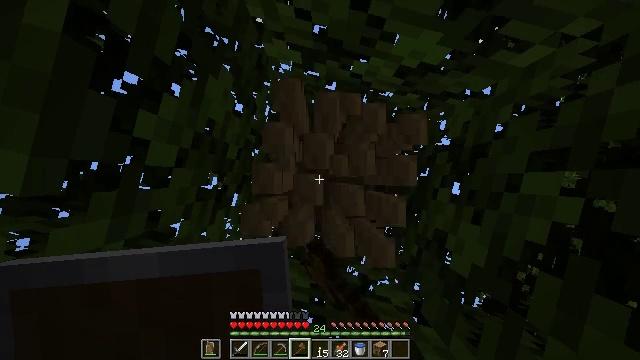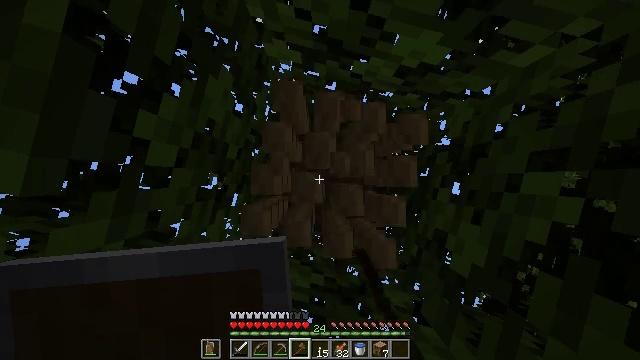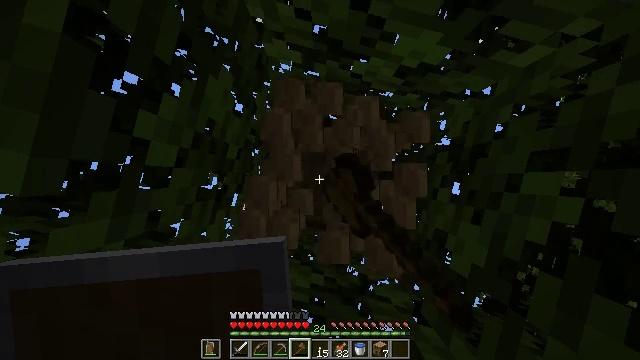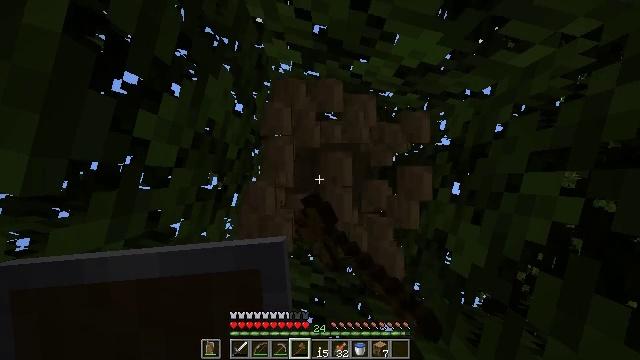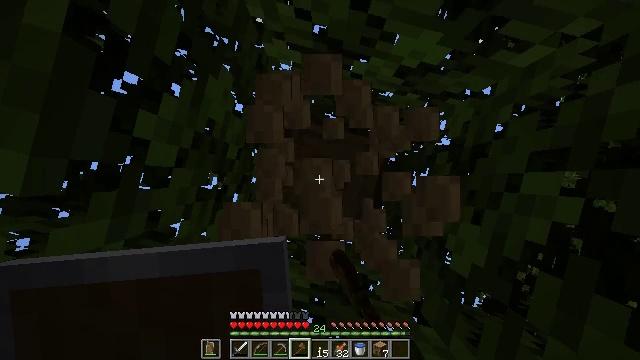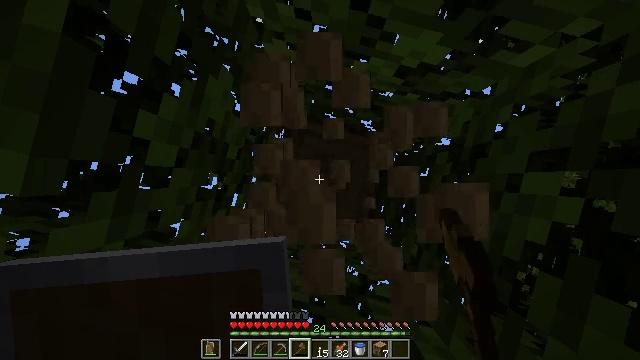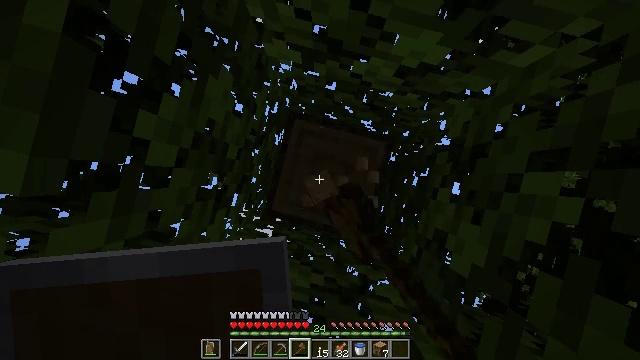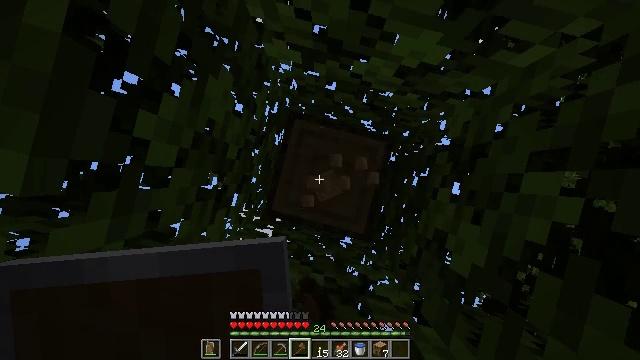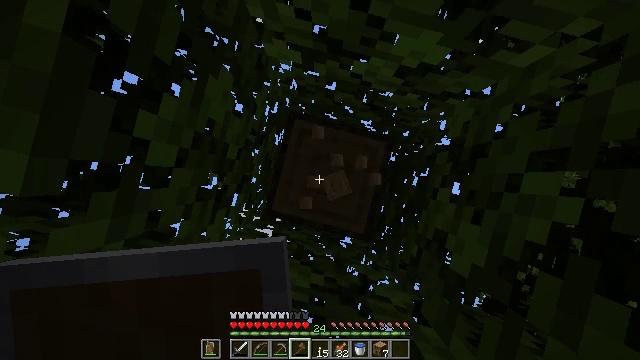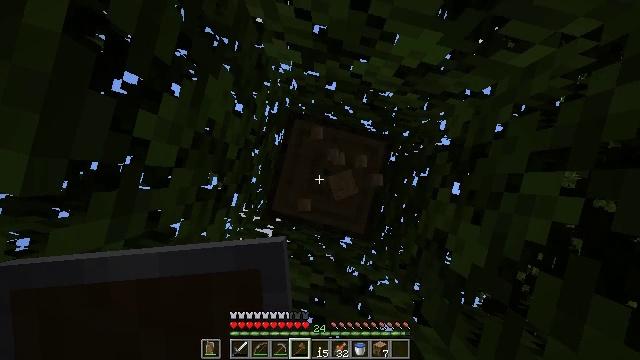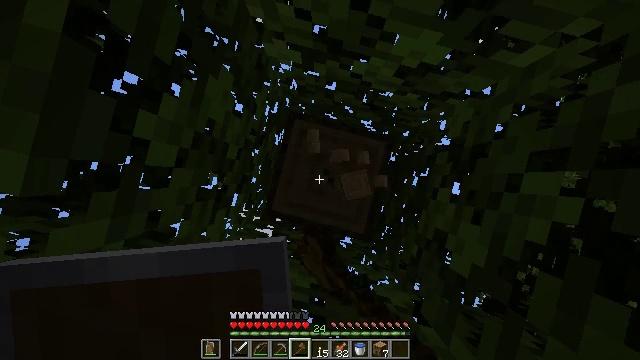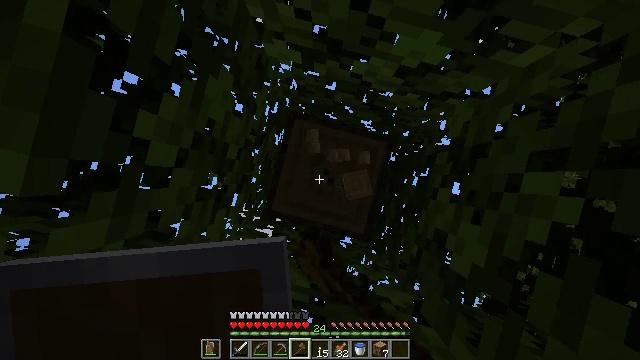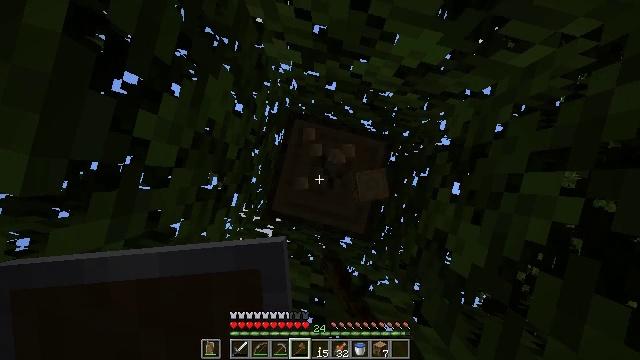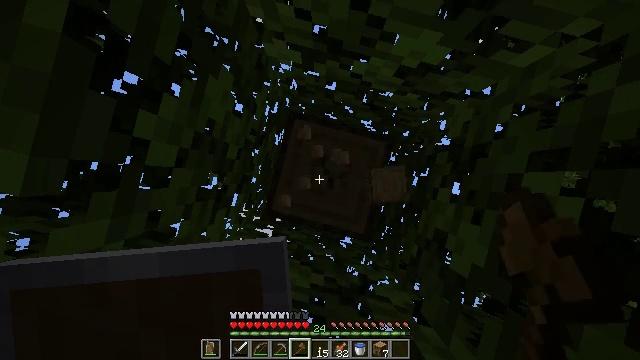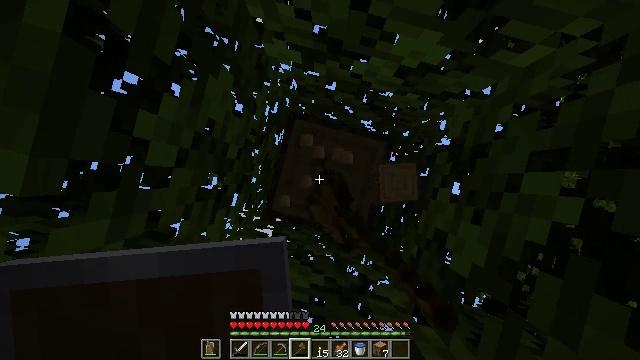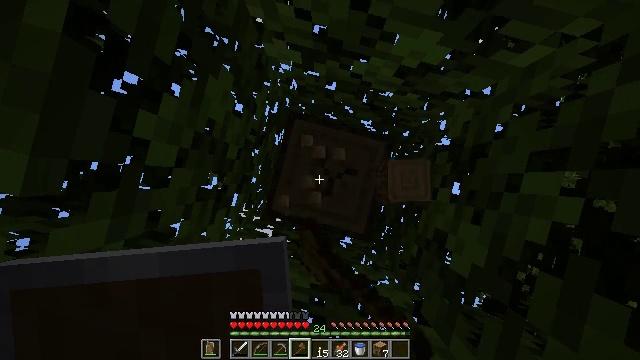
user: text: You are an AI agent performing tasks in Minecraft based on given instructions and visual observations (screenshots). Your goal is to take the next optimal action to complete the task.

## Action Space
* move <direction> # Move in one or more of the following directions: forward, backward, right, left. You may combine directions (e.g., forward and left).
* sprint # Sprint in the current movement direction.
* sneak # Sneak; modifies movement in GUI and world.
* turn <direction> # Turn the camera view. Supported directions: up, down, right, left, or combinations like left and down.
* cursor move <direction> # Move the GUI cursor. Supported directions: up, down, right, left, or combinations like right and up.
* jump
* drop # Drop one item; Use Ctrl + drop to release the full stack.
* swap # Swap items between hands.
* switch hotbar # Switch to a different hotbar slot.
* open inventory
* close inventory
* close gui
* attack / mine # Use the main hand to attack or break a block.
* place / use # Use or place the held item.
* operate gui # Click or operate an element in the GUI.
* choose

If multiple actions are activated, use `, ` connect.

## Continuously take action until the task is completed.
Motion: motion action
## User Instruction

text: Gather oak logs from trees.
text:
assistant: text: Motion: attack / mine
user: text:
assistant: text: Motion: attack / mine
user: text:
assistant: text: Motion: attack / mine
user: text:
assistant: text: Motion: attack / mine
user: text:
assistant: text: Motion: attack / mine
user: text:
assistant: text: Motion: attack / mine
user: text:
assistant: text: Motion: attack / mine
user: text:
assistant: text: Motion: attack / mine
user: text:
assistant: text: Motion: attack / mine
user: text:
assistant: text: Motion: attack / mine
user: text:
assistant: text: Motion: attack / mine
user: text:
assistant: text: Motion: attack / mine
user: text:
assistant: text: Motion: attack / mine
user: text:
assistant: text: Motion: attack / mine
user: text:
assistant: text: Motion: attack / mine
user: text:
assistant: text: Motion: attack / mine
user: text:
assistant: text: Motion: attack / mine
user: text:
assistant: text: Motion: attack / mine
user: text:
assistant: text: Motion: attack / mine
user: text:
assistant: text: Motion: attack / mine
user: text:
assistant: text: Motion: attack / mine
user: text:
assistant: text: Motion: attack / mine
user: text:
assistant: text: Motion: attack / mine
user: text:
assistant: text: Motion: attack / mine
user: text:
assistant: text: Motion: attack / mine
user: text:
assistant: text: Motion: attack / mine
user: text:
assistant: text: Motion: attack / mine
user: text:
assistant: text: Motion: attack / mine
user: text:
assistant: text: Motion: attack / mine
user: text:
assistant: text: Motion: attack / mine